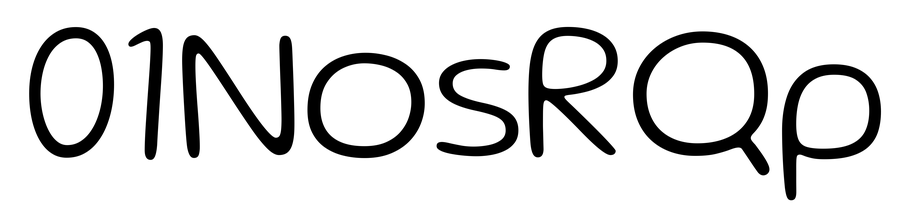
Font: Gluten_ExtraLight